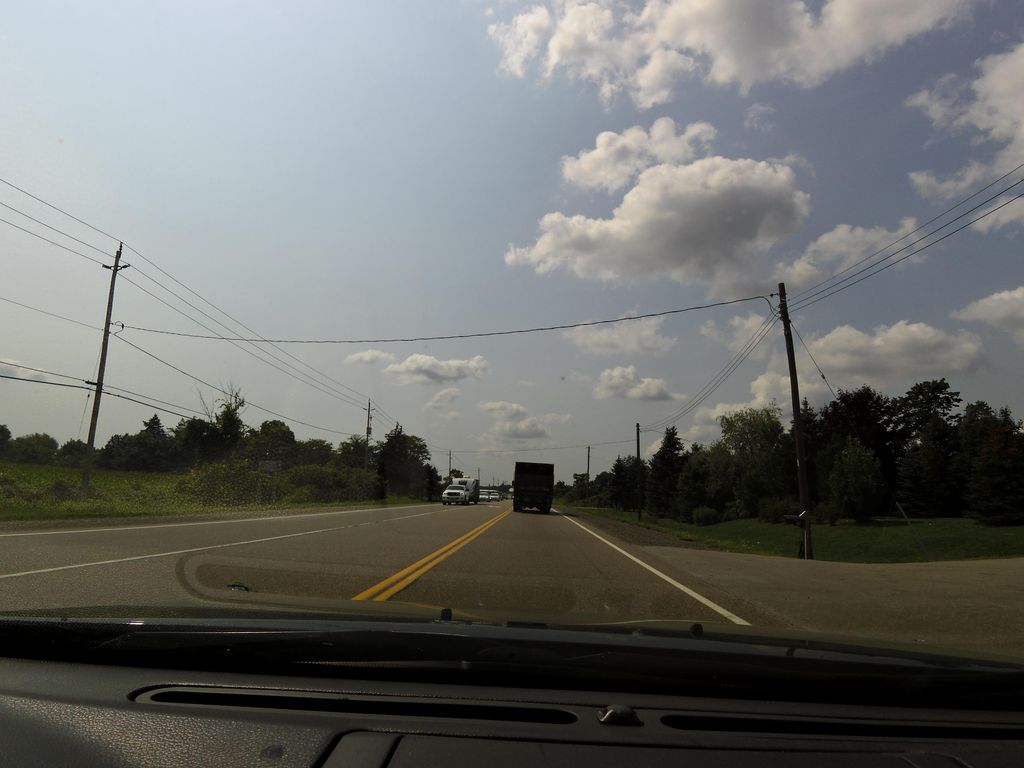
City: hamilton